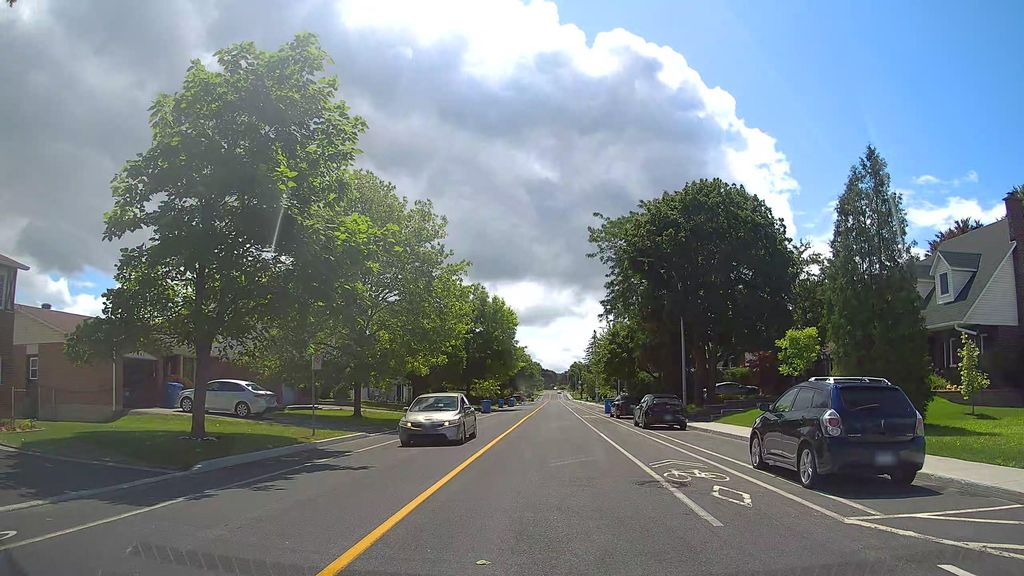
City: montreal